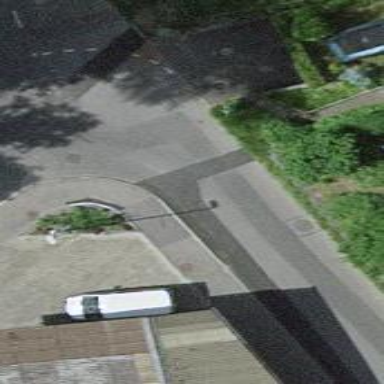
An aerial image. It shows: Residential road with asphalt surface.